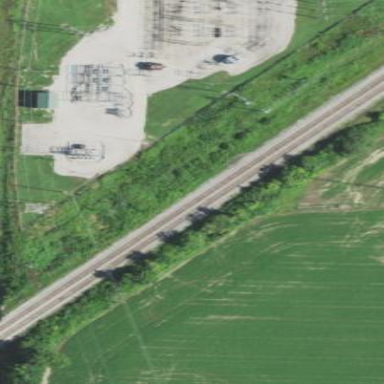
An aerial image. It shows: Power substation.